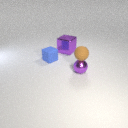
small purple metal sphere below small brown rubber sphere